Interaction volume radius: 5 \u00c5
Interaction volume height: 20 \u00c5
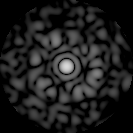
Disorder parameter: 0.8486